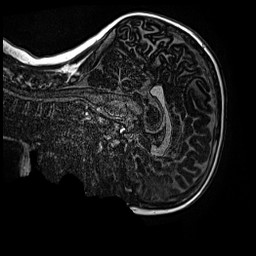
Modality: MP2RAGE
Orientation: sagittal
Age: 9
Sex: female
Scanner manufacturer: siemens
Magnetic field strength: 3 T
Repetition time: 4 s
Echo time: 0.00299 s